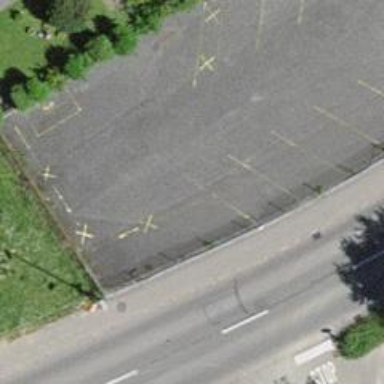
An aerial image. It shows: Parking aisle designated as service road.